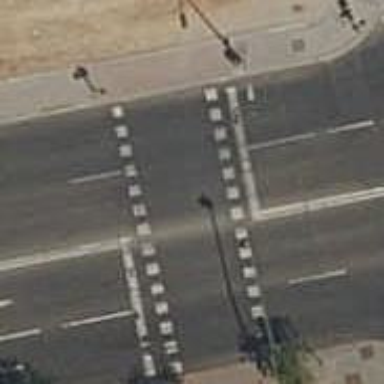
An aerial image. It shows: Marked crossing on footway.